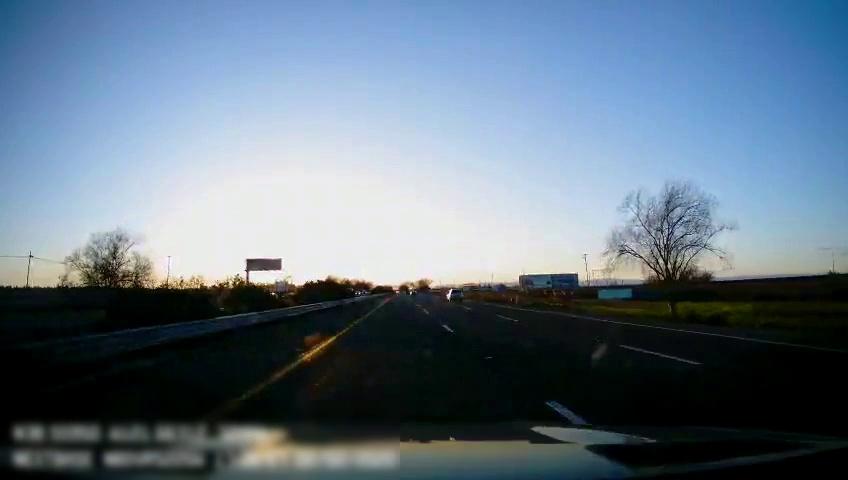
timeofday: Day
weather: Sunny
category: Drivable Space
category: Vehicles | SUV
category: Lanes | Alternate Lane
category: Lanes | Current Lane
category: Lanes | Current Lane
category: Lanes | Alternate Lane